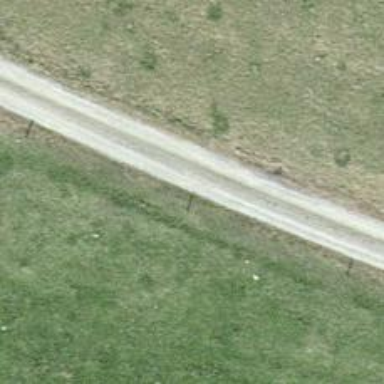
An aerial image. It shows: Track with grade 2 gravel surface.